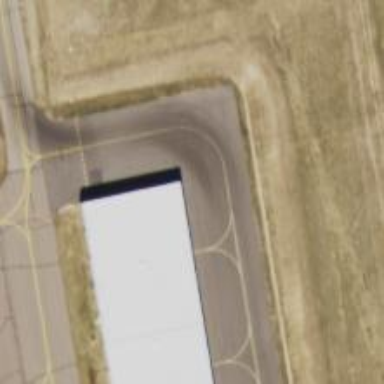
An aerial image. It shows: View of taxiway at the airport.